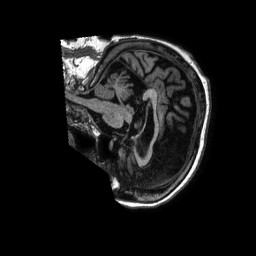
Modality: T1w
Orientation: sagittal
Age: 85
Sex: female
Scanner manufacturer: philips
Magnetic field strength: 1.5 T
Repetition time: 0.00835 s
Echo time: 0.003847 s